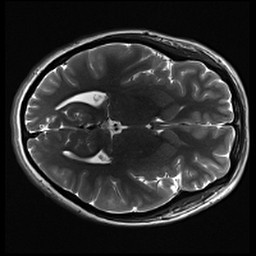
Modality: inplaneT2
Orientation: axial